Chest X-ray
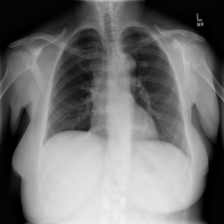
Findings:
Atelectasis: negative
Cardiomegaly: negative
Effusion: negative
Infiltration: negative
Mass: negative
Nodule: positive
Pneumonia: negative
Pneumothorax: negative
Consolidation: negative
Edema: negative
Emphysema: negative
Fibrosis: negative
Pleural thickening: negative
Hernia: negative